Aerial crown-view tile of a tropical tree (Barro Colorado Island, Panama), acquired 20241112:
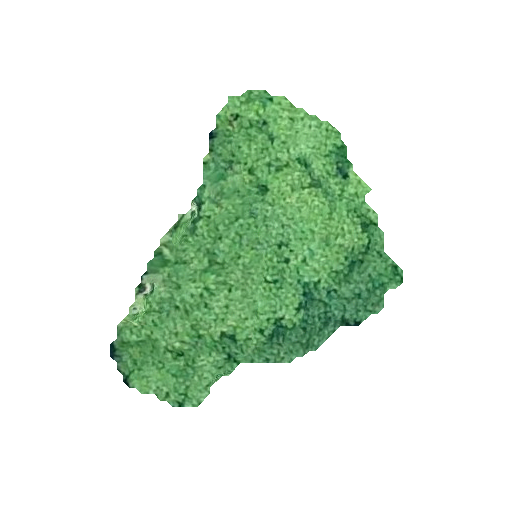
Species: Tachigali panamensis
GBIF accepted scientific name: Tachigali panamensis
Crown area: 82.427 m²